Interaction volume radius: 5 \u00c5
Interaction volume height: 30 \u00c5
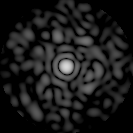
Disorder parameter: 0.8334